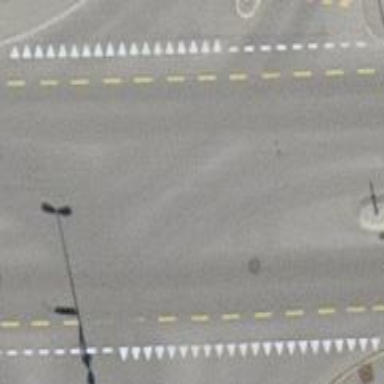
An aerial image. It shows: Road with traffic signals.